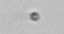
Label: nanoplankton_mix